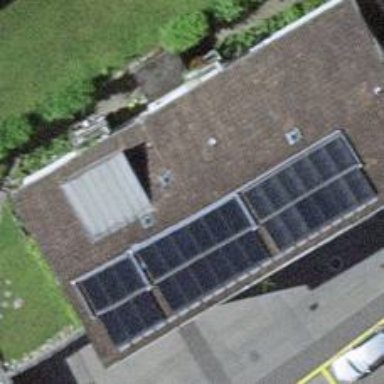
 consisting of solar photovoltaic panels."